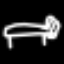
Label: bed